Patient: sex M, age 38
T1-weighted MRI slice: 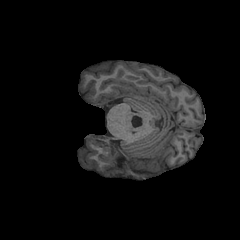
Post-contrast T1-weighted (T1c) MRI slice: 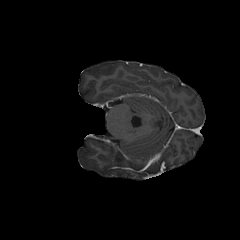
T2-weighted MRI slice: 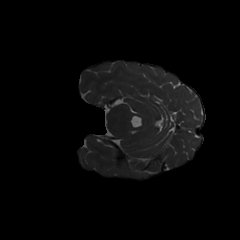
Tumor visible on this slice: no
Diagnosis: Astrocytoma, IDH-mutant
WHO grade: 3